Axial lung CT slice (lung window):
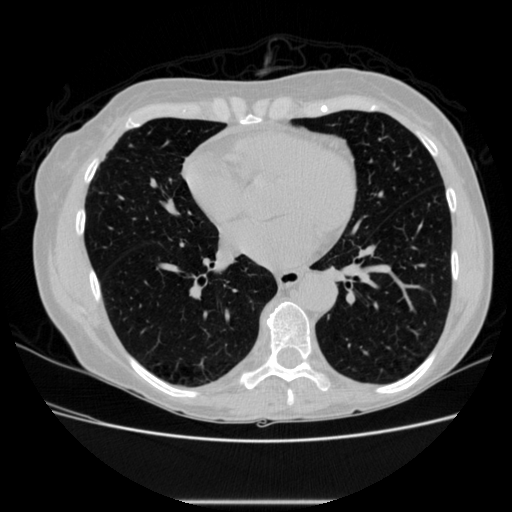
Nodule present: no